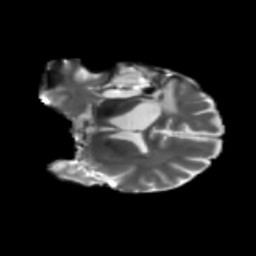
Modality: T2w
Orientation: coronal
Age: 42
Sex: male
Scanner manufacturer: siemens
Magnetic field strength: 3 T
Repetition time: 5.25 s
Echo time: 0.08 s